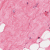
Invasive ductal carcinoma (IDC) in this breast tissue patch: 0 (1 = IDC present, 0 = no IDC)